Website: walmart
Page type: address-validator
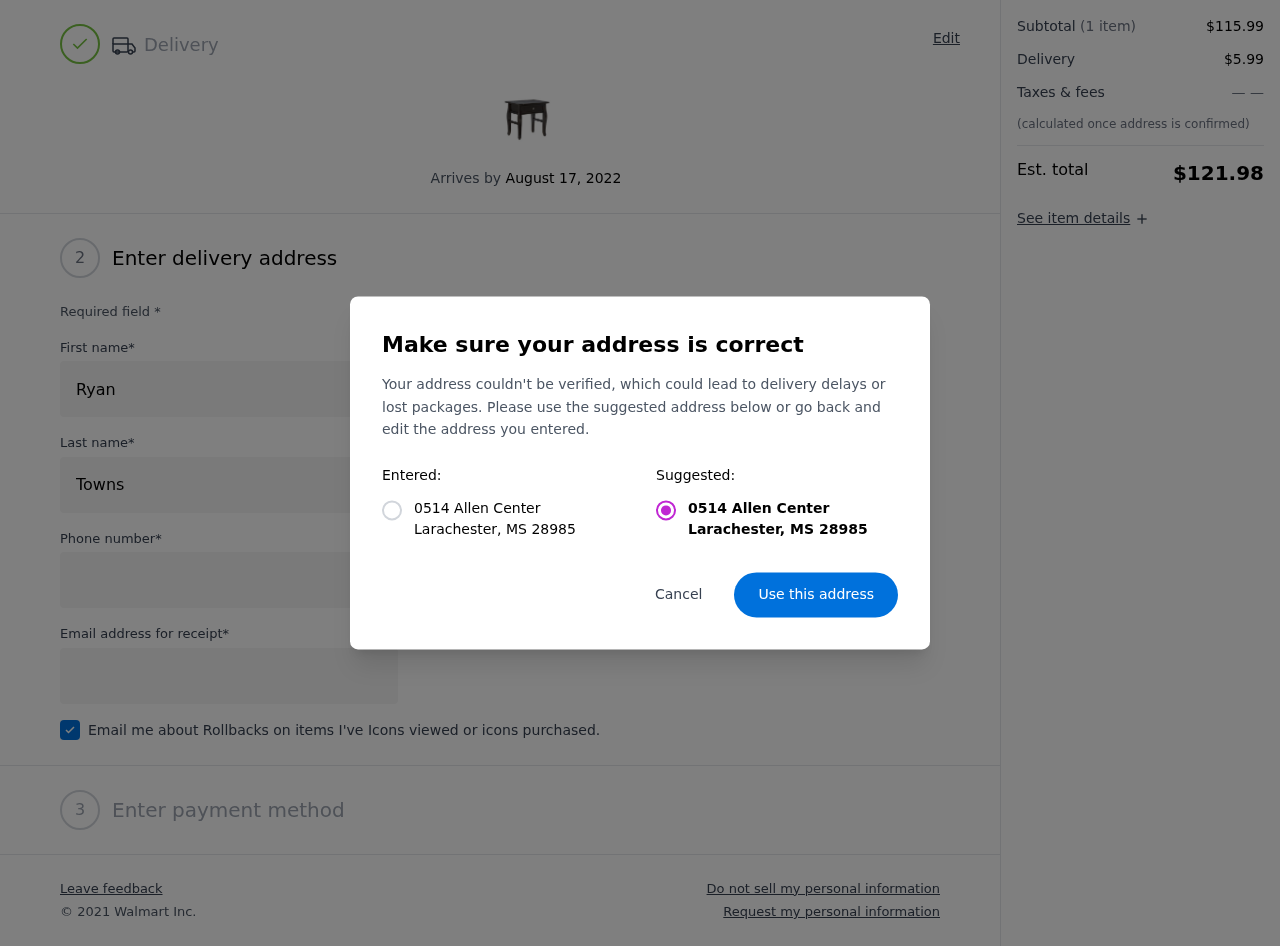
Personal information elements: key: PII_CITY
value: Larachester
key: PII_POSTCODE
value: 28985
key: PII_STATE_ABBR
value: MS
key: PII_STREET
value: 0514 Allen Center
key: PII_FIRSTNAME
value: Ryan
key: PII_LASTNAME
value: Townsend
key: PII_PHONE
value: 5729166149
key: PII_EMAIL
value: ryan.townsend@hotmail.com
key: PII_POSTCODE_FULL
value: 28985
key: PII_POSTCODE_NUMERIC
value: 28985
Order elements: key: ORDER_DELIVERY_DATE
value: August 17, 2022
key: ORDER_SUBTOTAL
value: $115.99
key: ORDER_SHIPPING_COST
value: $5.99
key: ORDER_TOTAL
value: $121.98